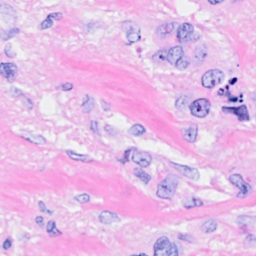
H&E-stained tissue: Breast